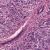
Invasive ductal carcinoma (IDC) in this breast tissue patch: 1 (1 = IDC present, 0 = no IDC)